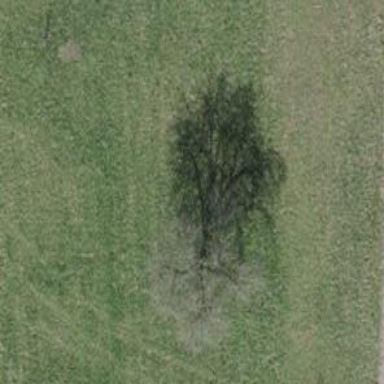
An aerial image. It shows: Urban area featuring tree as natural element.